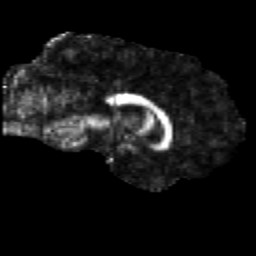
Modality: FA
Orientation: sagittal
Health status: healthy
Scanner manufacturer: siemens
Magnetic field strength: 3 T
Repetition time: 12 s
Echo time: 0.092 s